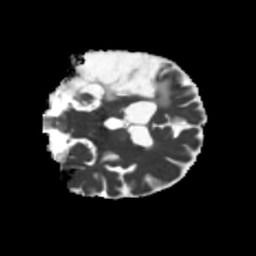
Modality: MD
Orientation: coronal
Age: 51
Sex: male
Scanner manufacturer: siemens
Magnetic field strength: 3 T
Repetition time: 5.25 s
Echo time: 0.08 s